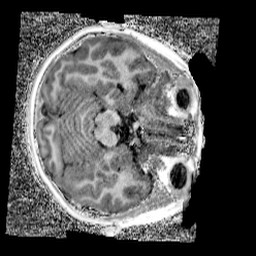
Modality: UNIT1_denoised
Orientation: axial
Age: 9
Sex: female
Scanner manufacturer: siemens
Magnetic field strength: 3 T
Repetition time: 4 s
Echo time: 0.00299 s